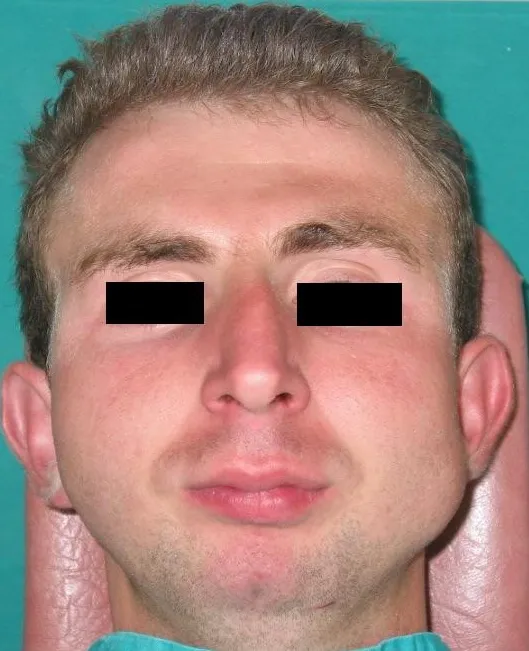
Extraoral front view of the patient before treatment.
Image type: medical_photograph (oral_photograph)